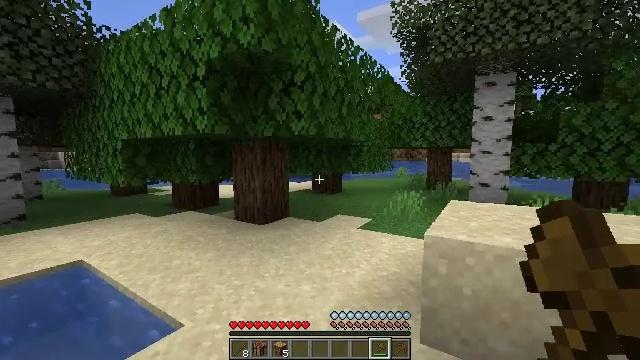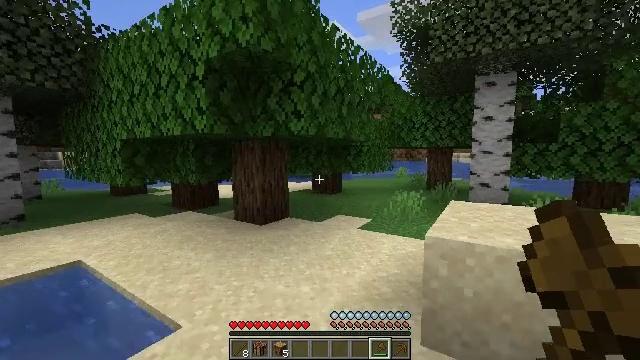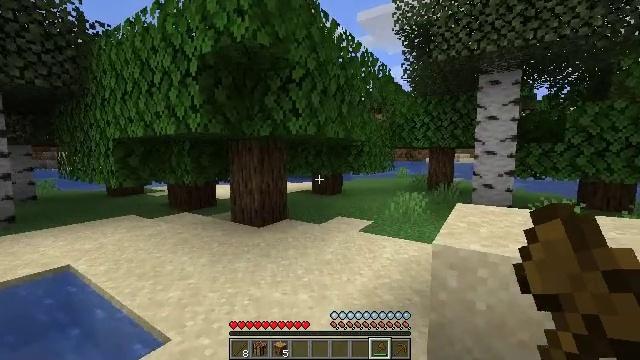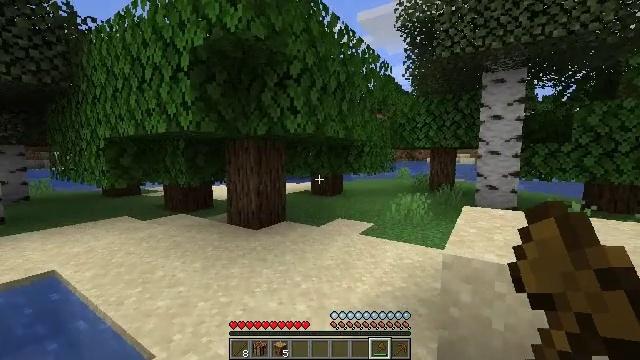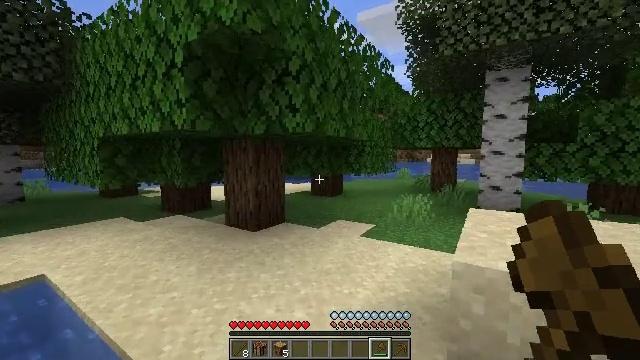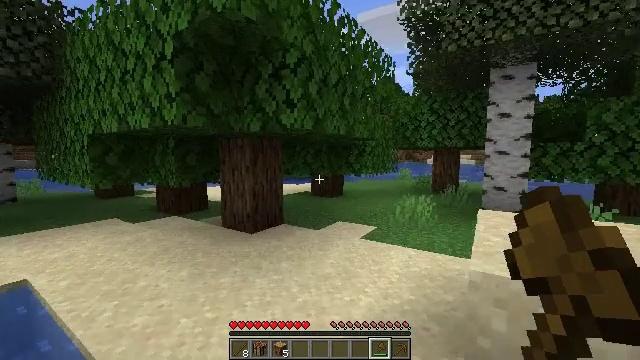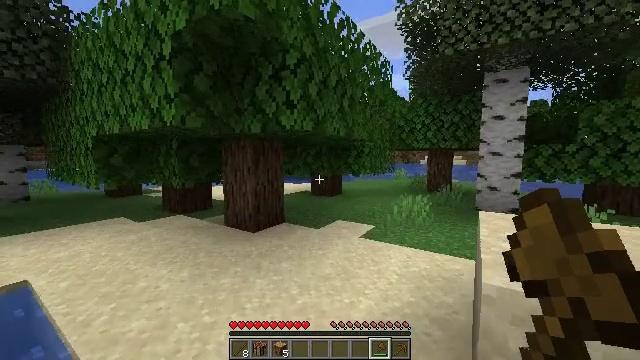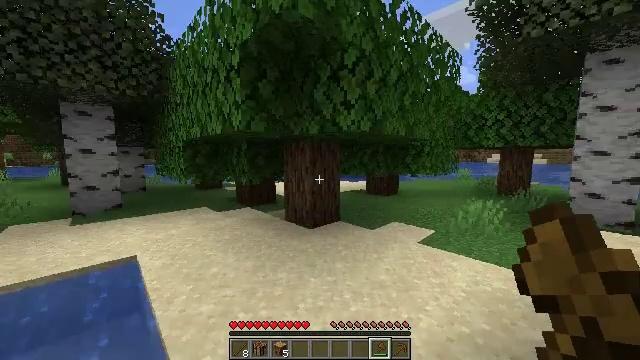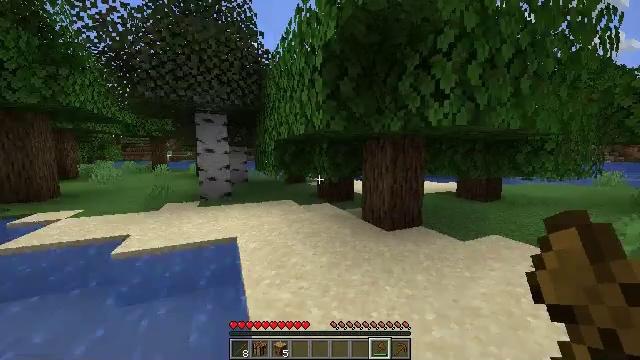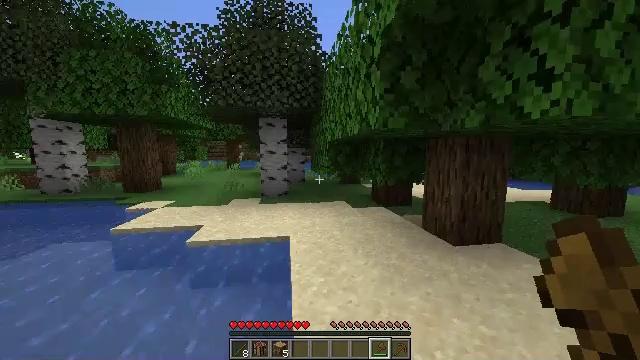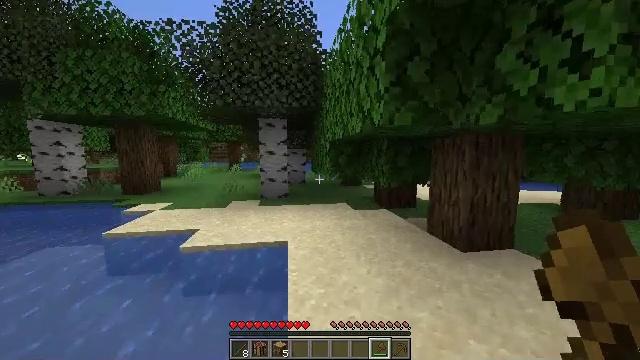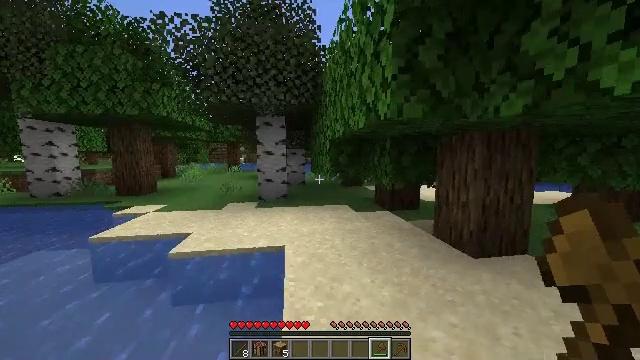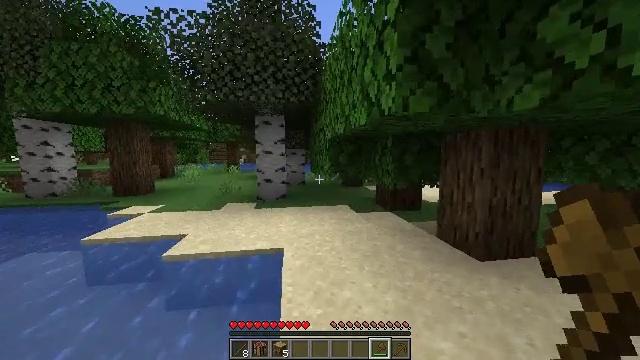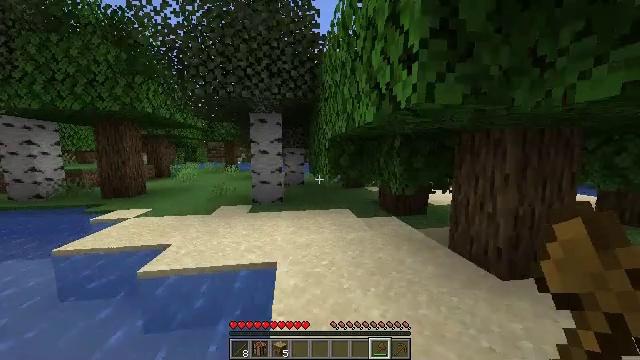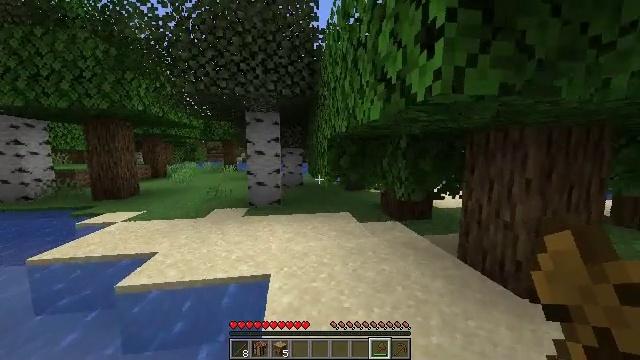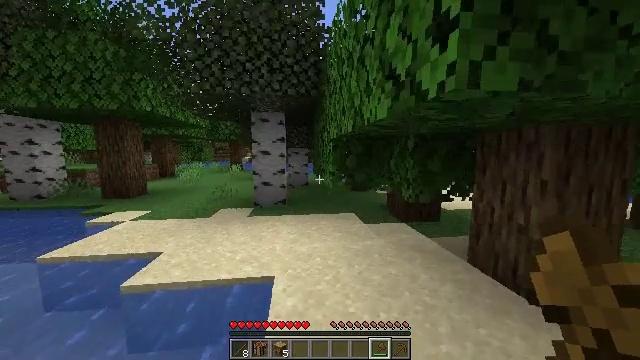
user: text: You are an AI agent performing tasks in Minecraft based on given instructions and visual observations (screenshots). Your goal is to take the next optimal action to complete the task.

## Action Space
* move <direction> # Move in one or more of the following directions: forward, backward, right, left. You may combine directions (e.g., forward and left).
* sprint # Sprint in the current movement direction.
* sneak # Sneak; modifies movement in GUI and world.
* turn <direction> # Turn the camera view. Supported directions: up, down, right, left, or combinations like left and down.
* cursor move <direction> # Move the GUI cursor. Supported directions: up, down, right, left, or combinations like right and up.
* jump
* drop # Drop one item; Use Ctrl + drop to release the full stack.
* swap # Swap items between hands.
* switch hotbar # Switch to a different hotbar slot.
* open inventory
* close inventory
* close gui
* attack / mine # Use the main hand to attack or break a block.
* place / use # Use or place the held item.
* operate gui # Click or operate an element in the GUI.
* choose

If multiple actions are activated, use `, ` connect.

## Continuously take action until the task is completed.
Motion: motion action
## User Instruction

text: Break the block to gather lily of the valley.
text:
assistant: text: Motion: move forward
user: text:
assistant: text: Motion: move forward
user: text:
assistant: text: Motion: move forward
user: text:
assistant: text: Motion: no_op
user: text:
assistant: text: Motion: move forward
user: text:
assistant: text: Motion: move forward
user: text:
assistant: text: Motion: move forward, turn left
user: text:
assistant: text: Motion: move forward, turn left
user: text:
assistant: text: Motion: move forward, turn left
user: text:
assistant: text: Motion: move forward
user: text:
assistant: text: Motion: move forward
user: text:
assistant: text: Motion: move forward
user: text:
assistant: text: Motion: move forward
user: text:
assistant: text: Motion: move forward
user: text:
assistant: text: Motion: move forward, turn left
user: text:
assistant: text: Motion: move forward, turn left
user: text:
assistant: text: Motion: move forward
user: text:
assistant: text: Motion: move forward, turn left
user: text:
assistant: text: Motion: move forward, turn left
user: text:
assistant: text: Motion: move forward, turn left
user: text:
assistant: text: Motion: move forward
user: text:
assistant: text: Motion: move forward
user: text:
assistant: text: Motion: move forward, turn left, jump
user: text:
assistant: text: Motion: move forward, turn left, jump
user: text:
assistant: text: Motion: move forward, jump
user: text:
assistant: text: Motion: move forward, jump
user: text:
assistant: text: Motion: move forward, turn left, jump
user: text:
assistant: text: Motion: move forward, turn left
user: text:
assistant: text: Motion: move forward
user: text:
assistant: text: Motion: move forward